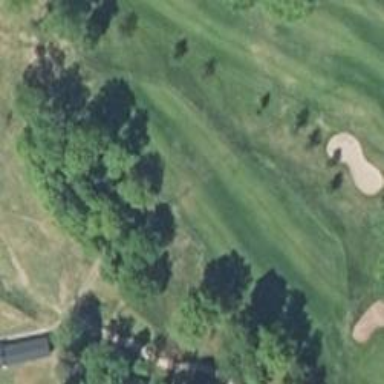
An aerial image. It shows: Golf hole.